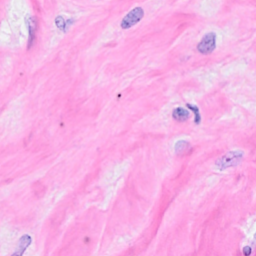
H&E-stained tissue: Breast